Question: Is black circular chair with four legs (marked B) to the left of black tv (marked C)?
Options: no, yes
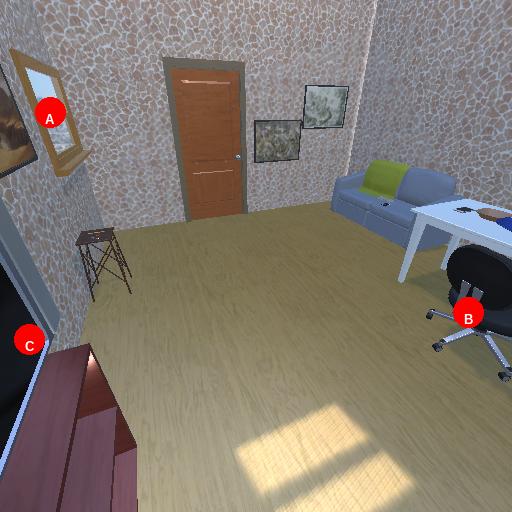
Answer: no